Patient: sex M, age 51
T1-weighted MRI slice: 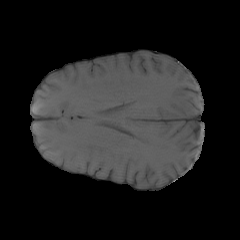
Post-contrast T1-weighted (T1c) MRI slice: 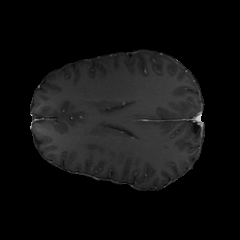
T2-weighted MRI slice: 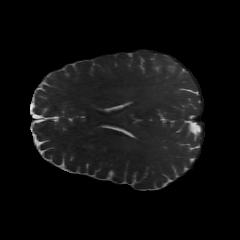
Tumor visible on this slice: no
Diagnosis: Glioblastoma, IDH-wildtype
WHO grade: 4